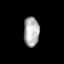
Tissue: skin
Cell type: Epithelial cells
Senescence score: 0.2415
Nuclear area (px): 454
Mean DAPI intensity: 172.938